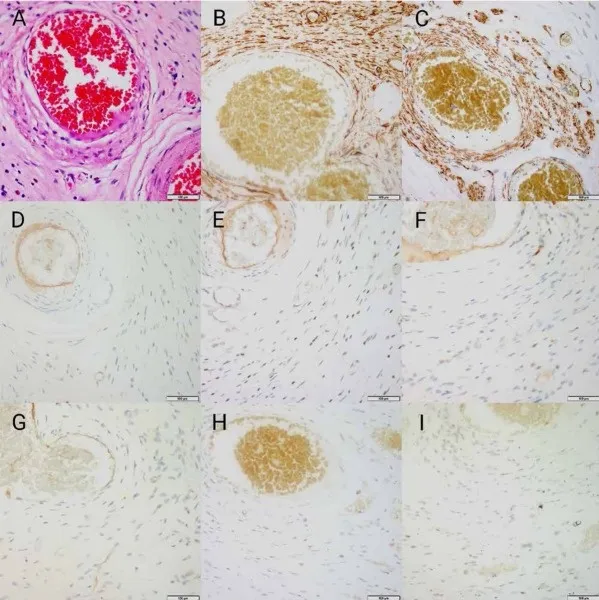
Histopathologic and immunohistochemical expression of pathological tissue. . HEx400. The tumor cells demonstrated fusiform, vortex-like and onion-like hyperplasia around the blood vessels, there were some eosinophils and lymphocytes, and a small number of plasma cells infiltrated the stroma. . CD34. Immunohistochemical findings revealing spindle cells stained positive for CD34(tumor cells +) x 400. . SMA. Immunohistochemical findings revealing spindle cells stained positive for SMA (tumor cells +) x 400. . CD117. Immunohistochemical stain for CD117 shows negative in the lesional cells(tumor cells +) x 400. . DOG-1. Immunohistochemical stain for DOG-1 shows negative in the lesional cells(tumor cells +) x 400. . S100. Immunohistochemical stain for S100 shows negative in the lesional cells(tumor cells +) x 400. . ALK. Immunohistochemical stain for ALK shows negative in the lesional cells(tumor cells +) x 400. . P53. The P53 labeling index was 1%(tumor cells +) x 400. . Ki-67. The Ki-67 labeling index was 5% in the spindle cells(tumor cells +) x 400. . HE= Hematoxylin-eosin staining, SMA= SmoothMuscle Actin.
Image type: pathology (van_gieson)